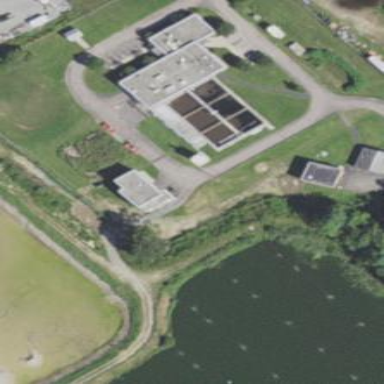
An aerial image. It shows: View of wastewater plant.